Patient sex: M
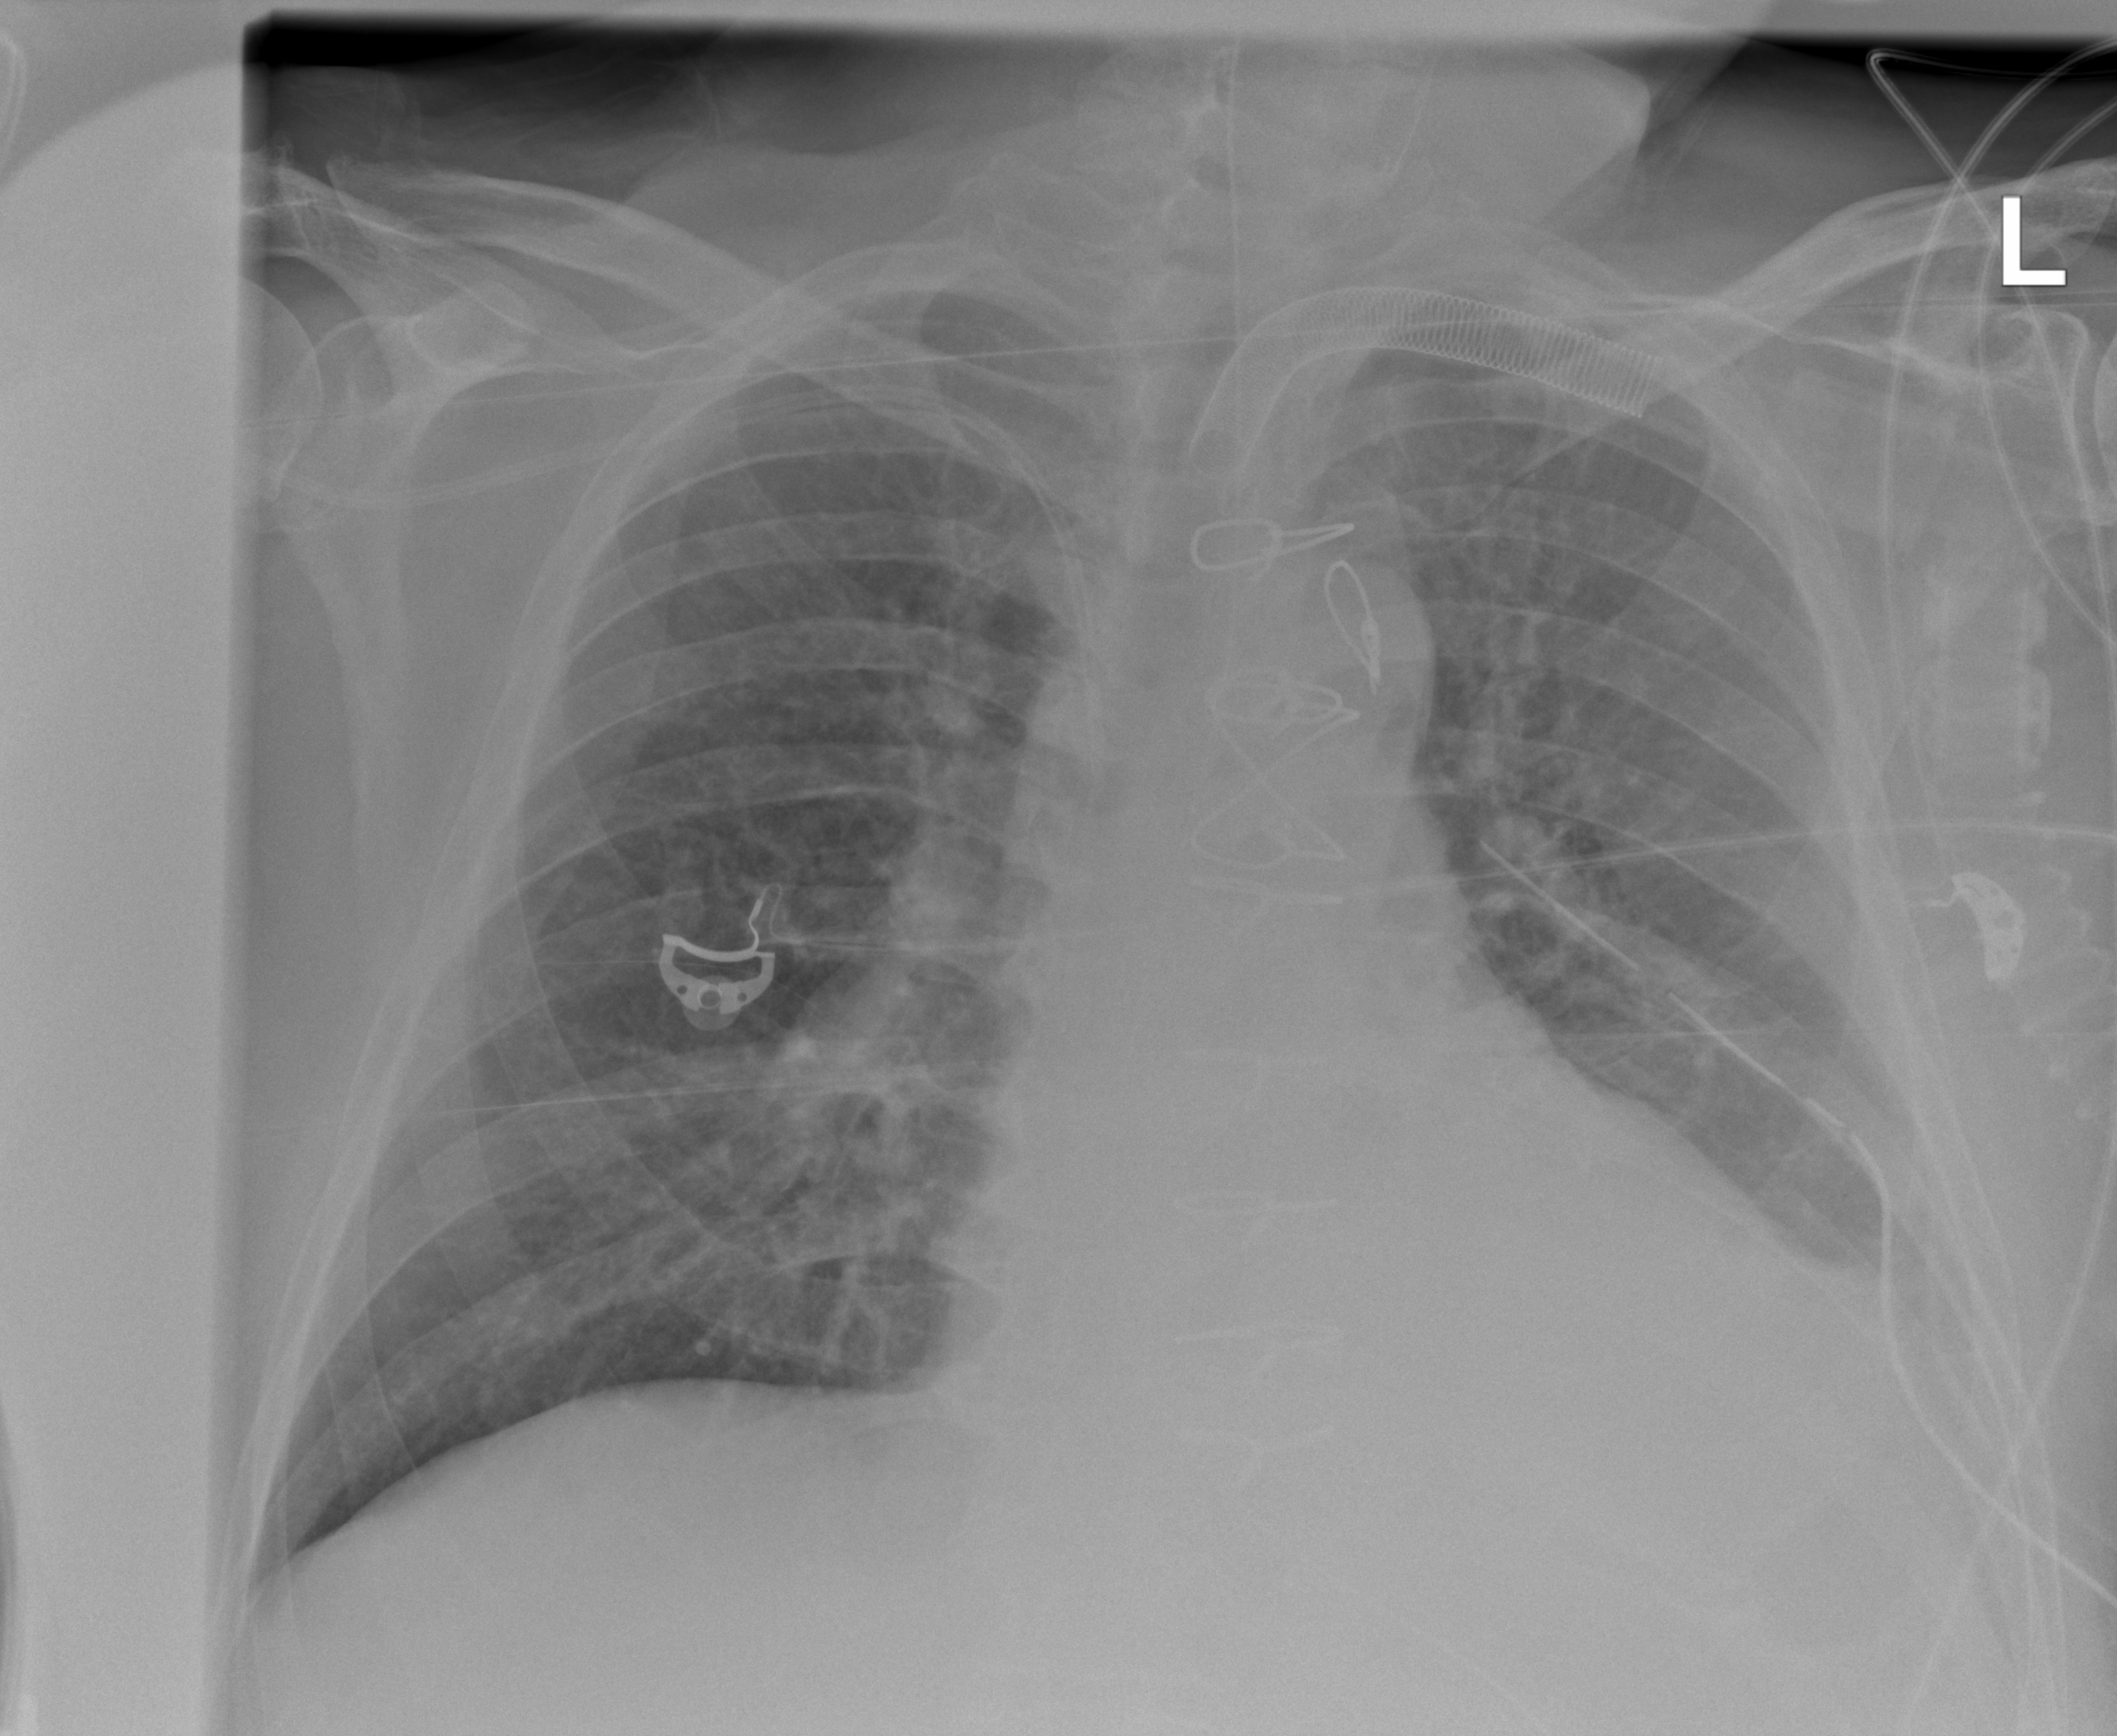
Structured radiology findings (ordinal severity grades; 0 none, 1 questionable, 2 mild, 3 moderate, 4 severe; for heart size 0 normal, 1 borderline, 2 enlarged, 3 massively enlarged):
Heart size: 1
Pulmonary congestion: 2
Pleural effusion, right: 0
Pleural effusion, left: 2
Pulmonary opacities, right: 0
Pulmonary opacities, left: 0
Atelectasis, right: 0
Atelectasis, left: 2